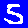
Digit: 5